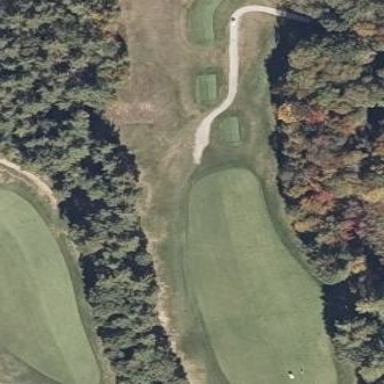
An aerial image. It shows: Golf fairway in the image.